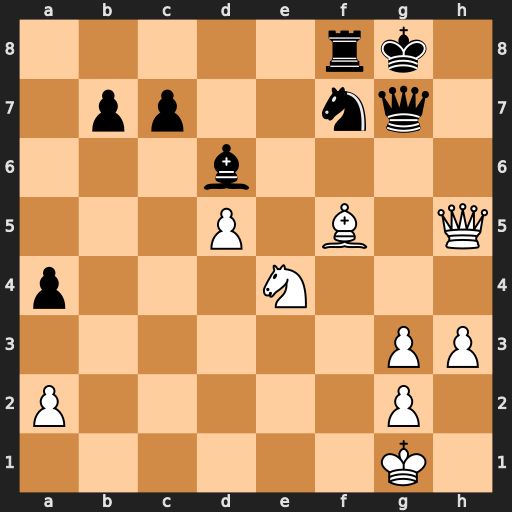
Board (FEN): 5rk1/1pp2nq1/3b4/3P1B1Q/p3N3/6PP/P5P1/6K1
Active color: w
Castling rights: -
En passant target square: -
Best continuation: Nf6+ Qxf6 Qh7#